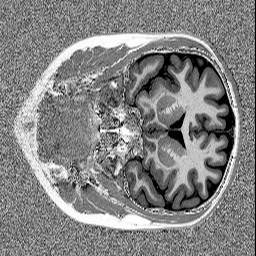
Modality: MP2RAGE
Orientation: coronal
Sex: female